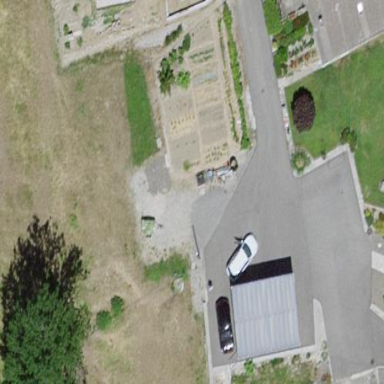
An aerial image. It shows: Garden area designated for leisure land.